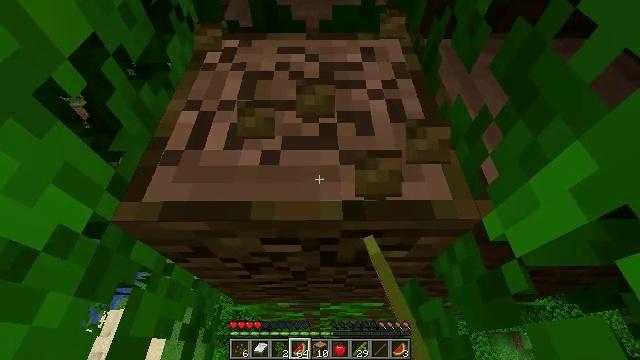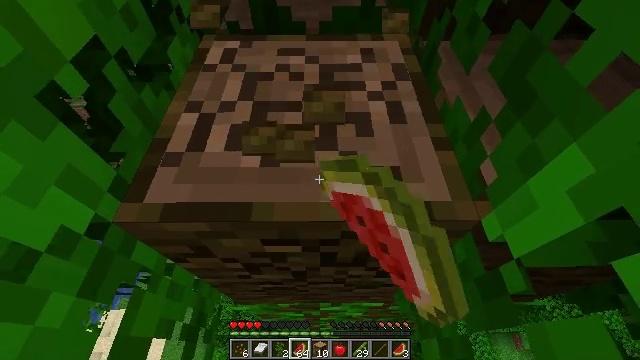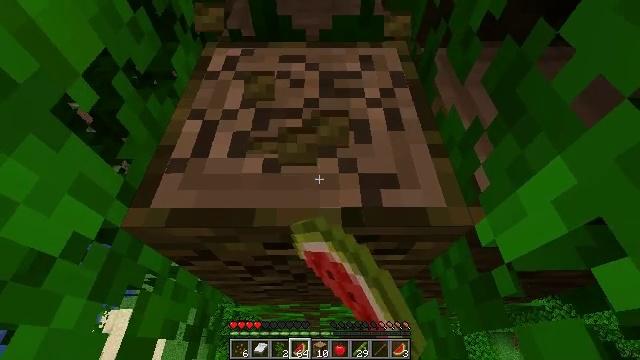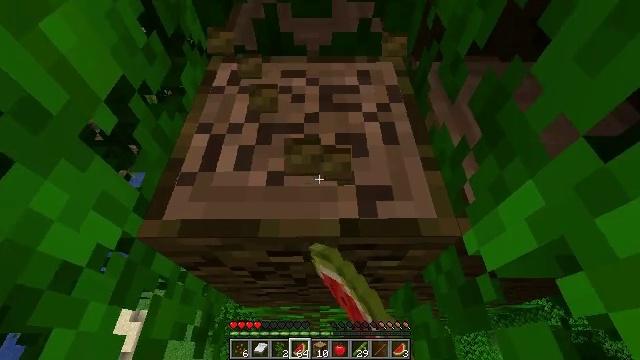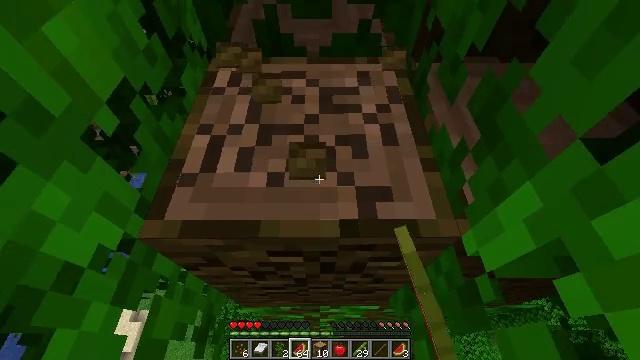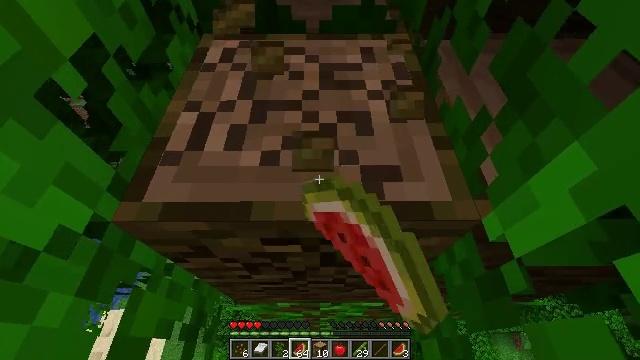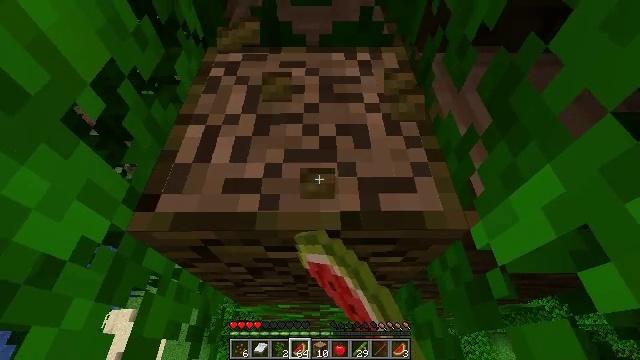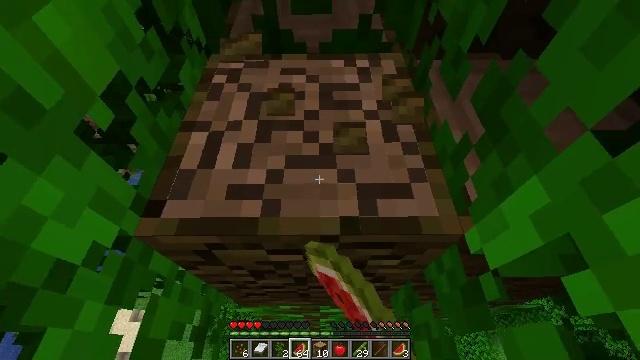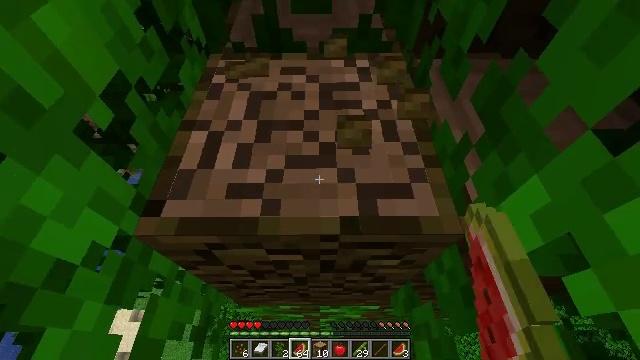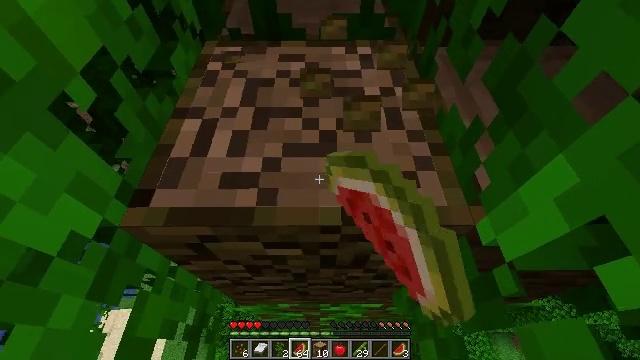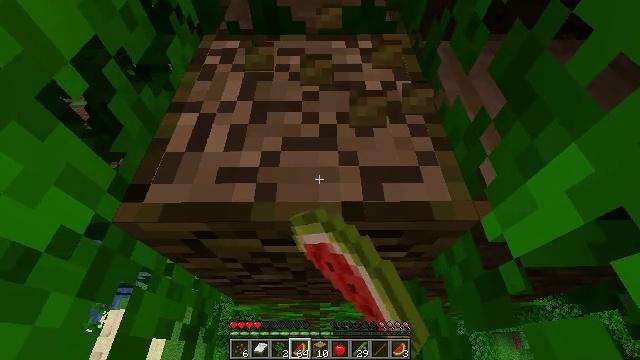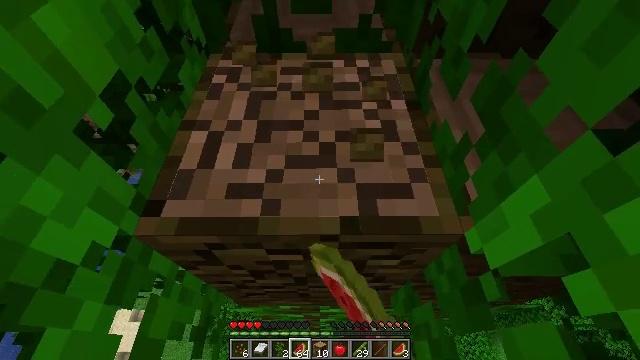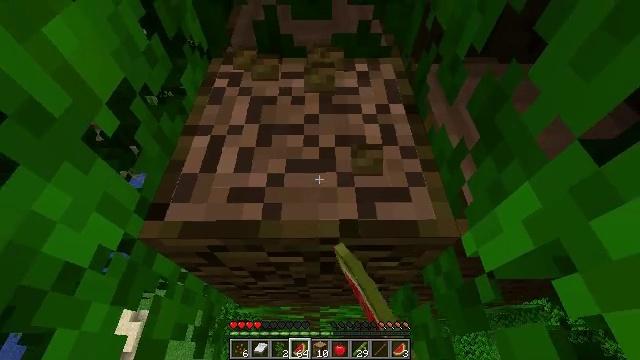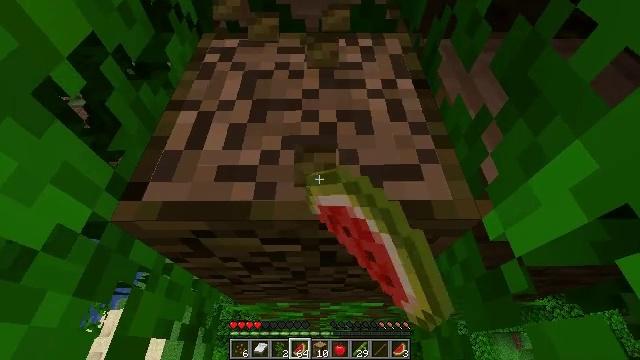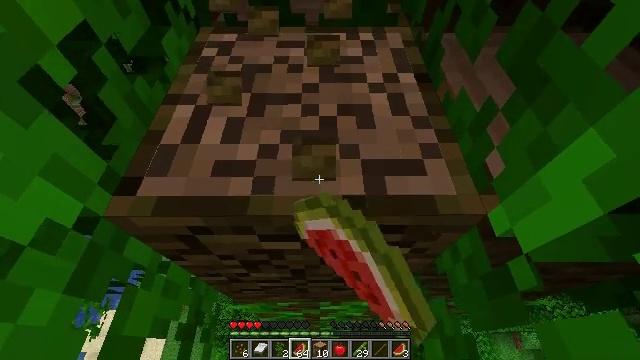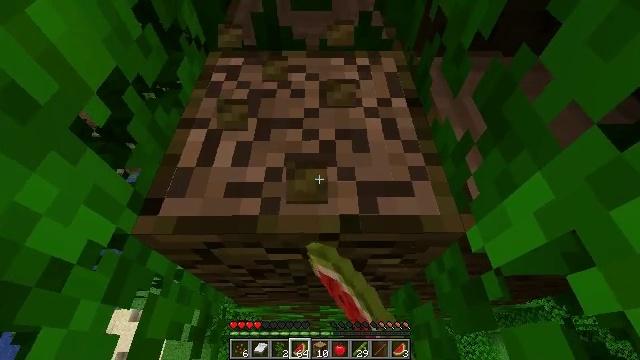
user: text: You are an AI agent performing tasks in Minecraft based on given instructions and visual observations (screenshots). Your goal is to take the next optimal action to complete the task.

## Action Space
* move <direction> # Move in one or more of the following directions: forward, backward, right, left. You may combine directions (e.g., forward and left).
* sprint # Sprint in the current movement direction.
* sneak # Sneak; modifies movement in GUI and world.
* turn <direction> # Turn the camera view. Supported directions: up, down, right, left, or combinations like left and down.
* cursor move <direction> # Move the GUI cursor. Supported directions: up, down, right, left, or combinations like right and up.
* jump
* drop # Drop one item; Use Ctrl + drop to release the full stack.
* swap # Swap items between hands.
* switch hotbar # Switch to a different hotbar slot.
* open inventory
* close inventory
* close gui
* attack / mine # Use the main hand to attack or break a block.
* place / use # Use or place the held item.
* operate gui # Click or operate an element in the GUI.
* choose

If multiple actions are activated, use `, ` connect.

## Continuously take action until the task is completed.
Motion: motion action
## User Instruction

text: Mine the jungle log in the rainforest biome.
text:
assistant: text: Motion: move forward, attack / mine, jump
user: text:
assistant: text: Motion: move forward, attack / mine, jump
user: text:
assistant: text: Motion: move forward, attack / mine, jump
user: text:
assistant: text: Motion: move forward, attack / mine, jump
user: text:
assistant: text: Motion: move forward, attack / mine, jump
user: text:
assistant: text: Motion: move forward, attack / mine, jump
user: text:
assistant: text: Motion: move forward, attack / mine, jump
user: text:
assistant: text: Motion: move forward, attack / mine, jump
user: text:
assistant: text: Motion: move forward, attack / mine, jump
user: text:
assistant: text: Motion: move forward, attack / mine, jump
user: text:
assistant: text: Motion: move forward, attack / mine, jump
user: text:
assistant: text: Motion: move forward, attack / mine, jump
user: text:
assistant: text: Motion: move forward, attack / mine, jump
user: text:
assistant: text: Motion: move forward, attack / mine, jump
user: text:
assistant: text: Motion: move forward, attack / mine, jump
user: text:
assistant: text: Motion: move forward, attack / mine, jump
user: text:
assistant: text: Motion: move forward, attack / mine, jump
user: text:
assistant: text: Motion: move forward, attack / mine, jump
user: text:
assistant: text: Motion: move forward, attack / mine, jump
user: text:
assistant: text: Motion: move forward, attack / mine, jump
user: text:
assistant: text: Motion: move forward, attack / mine, jump
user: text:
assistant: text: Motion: move forward, attack / mine, jump
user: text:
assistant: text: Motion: move forward, attack / mine, jump
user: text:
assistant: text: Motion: move forward, attack / mine, jump
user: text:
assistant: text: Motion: move forward, attack / mine, jump
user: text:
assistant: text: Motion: move forward, attack / mine, jump
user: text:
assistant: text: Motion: move forward, attack / mine, jump
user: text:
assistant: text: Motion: move forward, attack / mine, jump
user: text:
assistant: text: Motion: move forward, attack / mine, jump
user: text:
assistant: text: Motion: move forward, attack / mine, jump